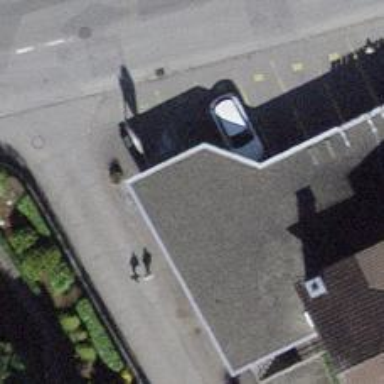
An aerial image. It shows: Clothing store.